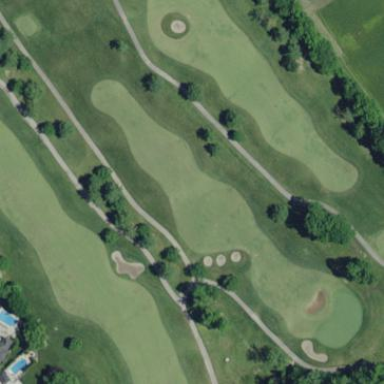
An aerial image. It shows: Grassy area designated as golf fairway.